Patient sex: F
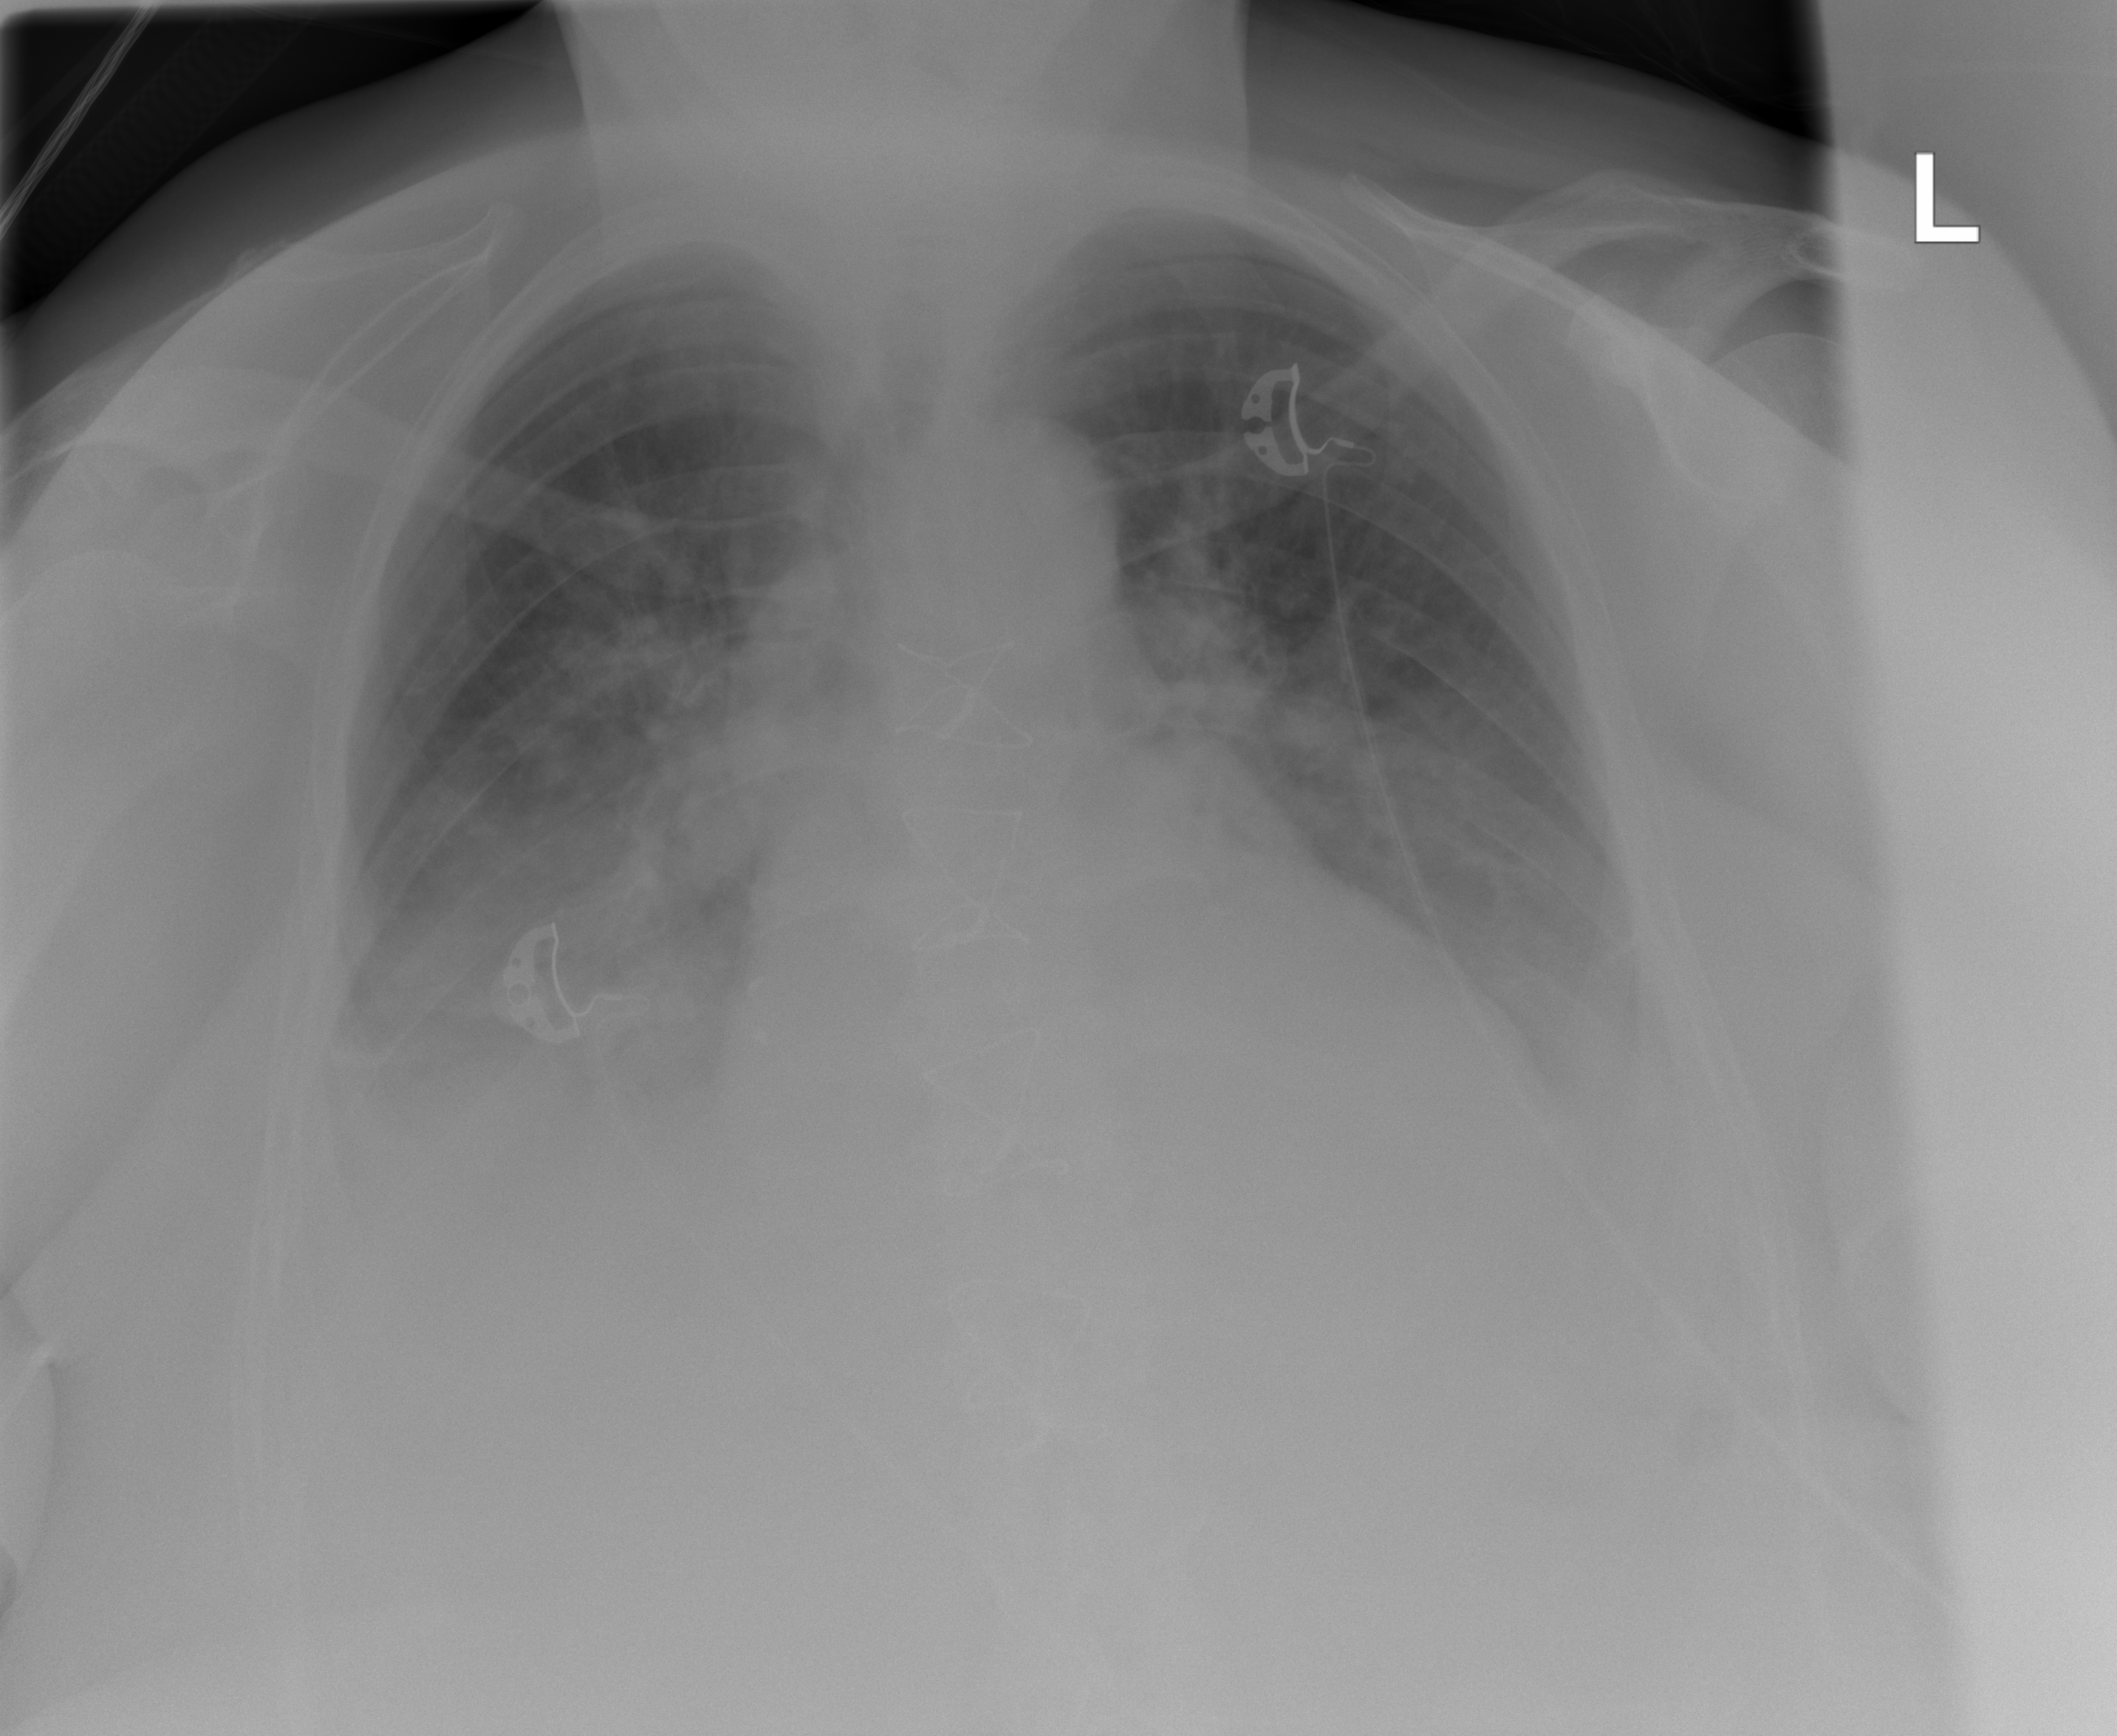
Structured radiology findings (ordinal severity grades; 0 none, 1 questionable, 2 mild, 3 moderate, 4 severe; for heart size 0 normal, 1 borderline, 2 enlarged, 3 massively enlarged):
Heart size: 2
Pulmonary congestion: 1
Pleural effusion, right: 2
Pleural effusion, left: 2
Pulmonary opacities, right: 3
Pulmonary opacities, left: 2
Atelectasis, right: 2
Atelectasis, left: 2